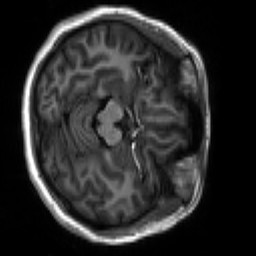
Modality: T1w
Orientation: axial
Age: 18
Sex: female
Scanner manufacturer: siemens
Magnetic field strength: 3 T
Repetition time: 2.3 s
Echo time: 0.00267 s